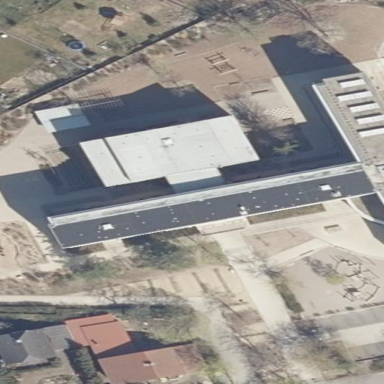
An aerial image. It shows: School building.